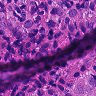
Metastatic tissue present: yes